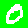
Digit: 0